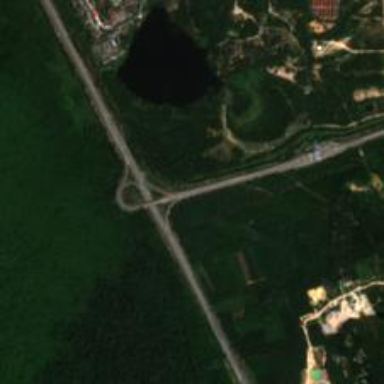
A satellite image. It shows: Motorway junction.